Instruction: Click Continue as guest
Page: checkout
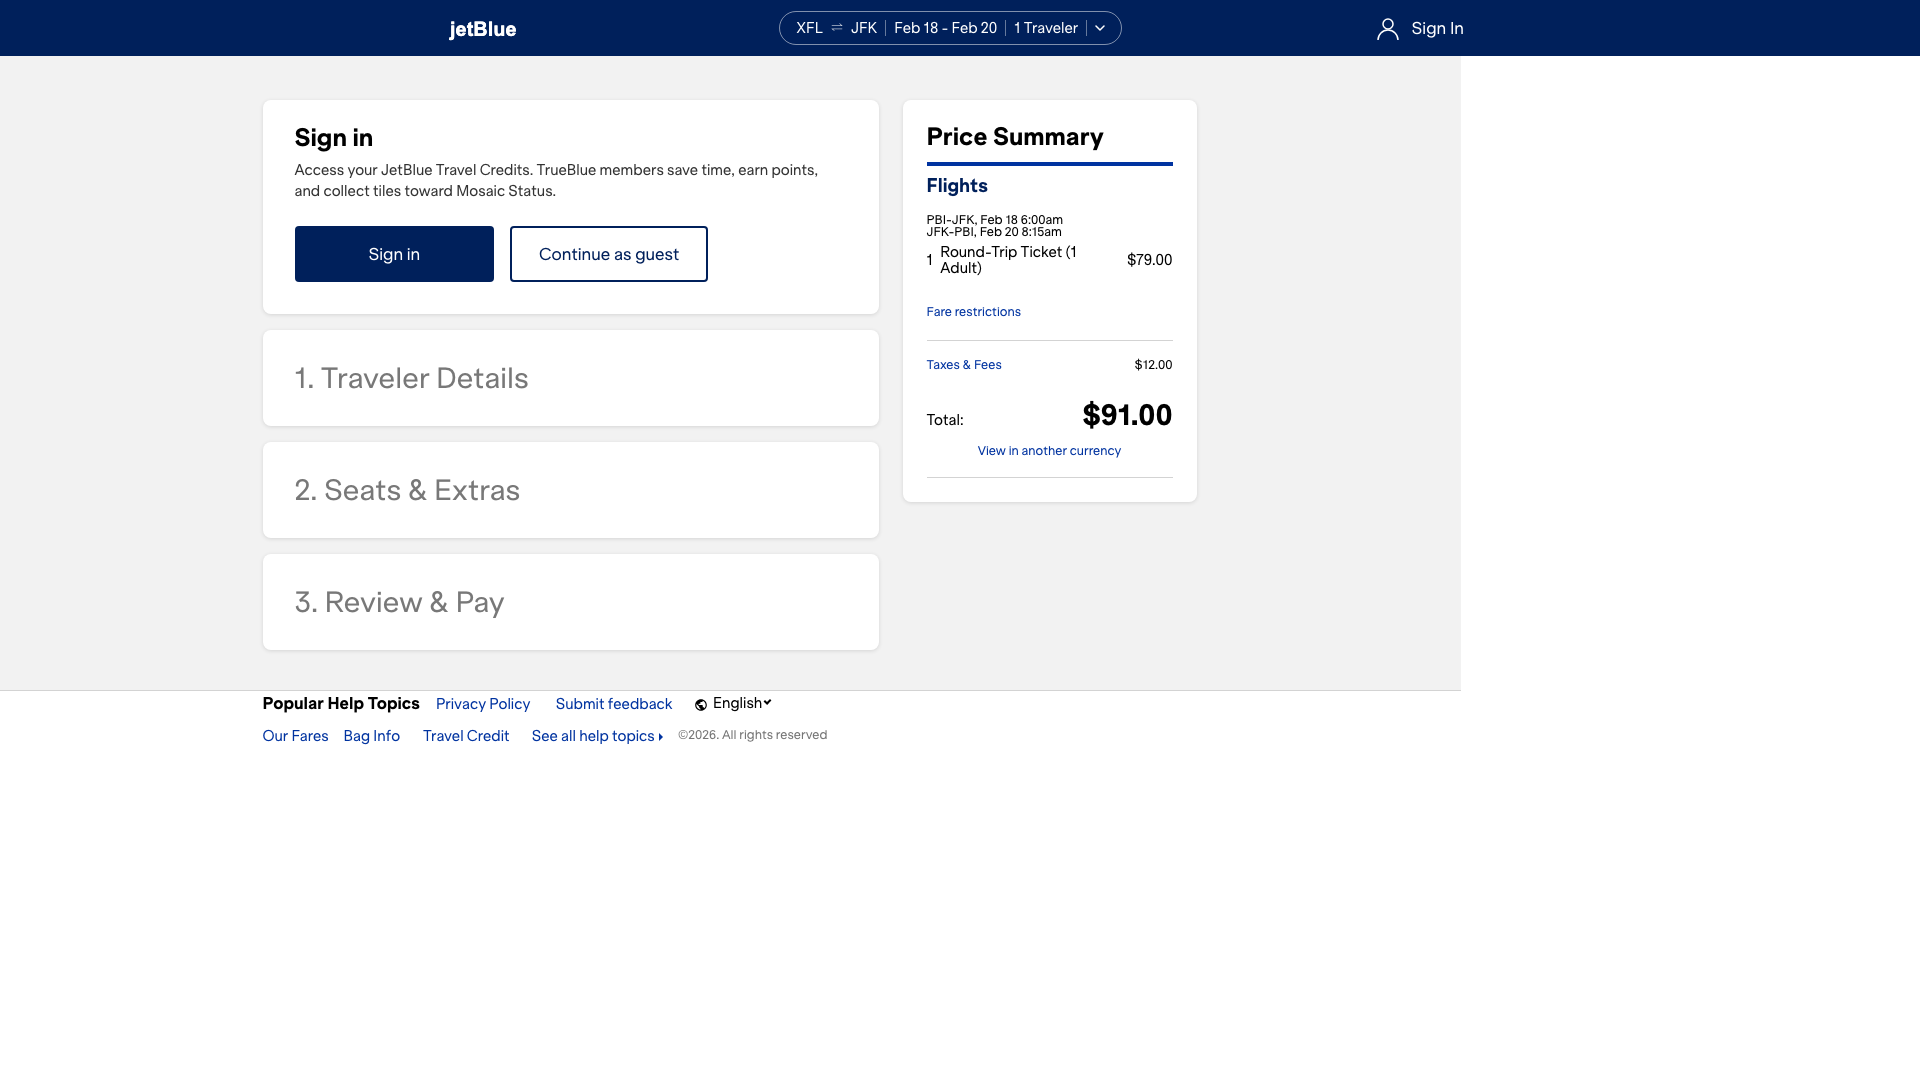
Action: click